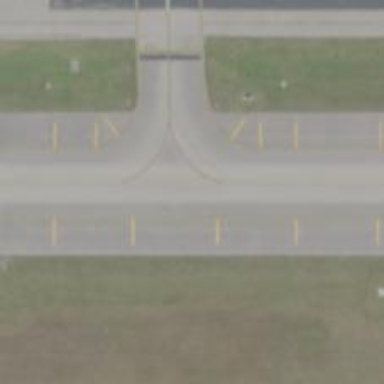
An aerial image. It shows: Image of taxiway at airport.